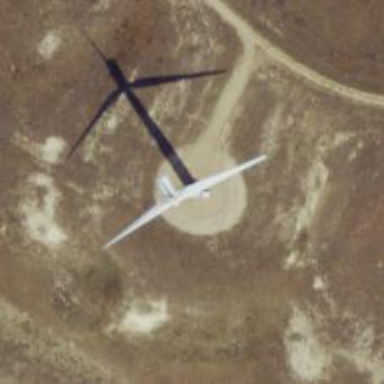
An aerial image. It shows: Wind generator powered by wind turbine.